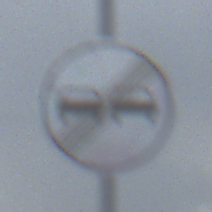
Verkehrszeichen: EndeUeberholverbot
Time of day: MorningAfternoon
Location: Outdoor (RoadRail)
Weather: PartlyCloudy
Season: NotSpecified
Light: Natural